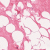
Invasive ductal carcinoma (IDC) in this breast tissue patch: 0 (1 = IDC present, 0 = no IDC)